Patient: sex M, age 48
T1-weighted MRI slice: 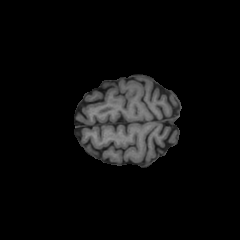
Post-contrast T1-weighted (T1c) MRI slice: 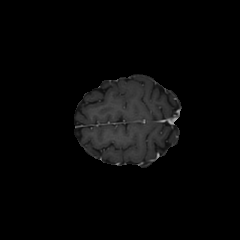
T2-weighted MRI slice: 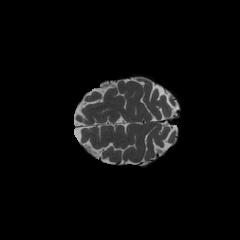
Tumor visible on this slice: no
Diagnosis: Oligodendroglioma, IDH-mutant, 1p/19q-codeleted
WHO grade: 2